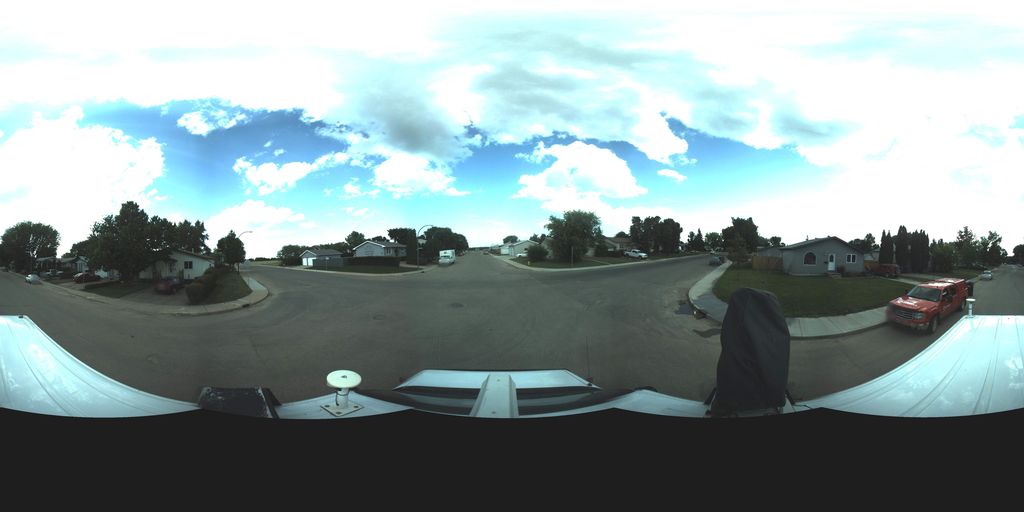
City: saskatoon